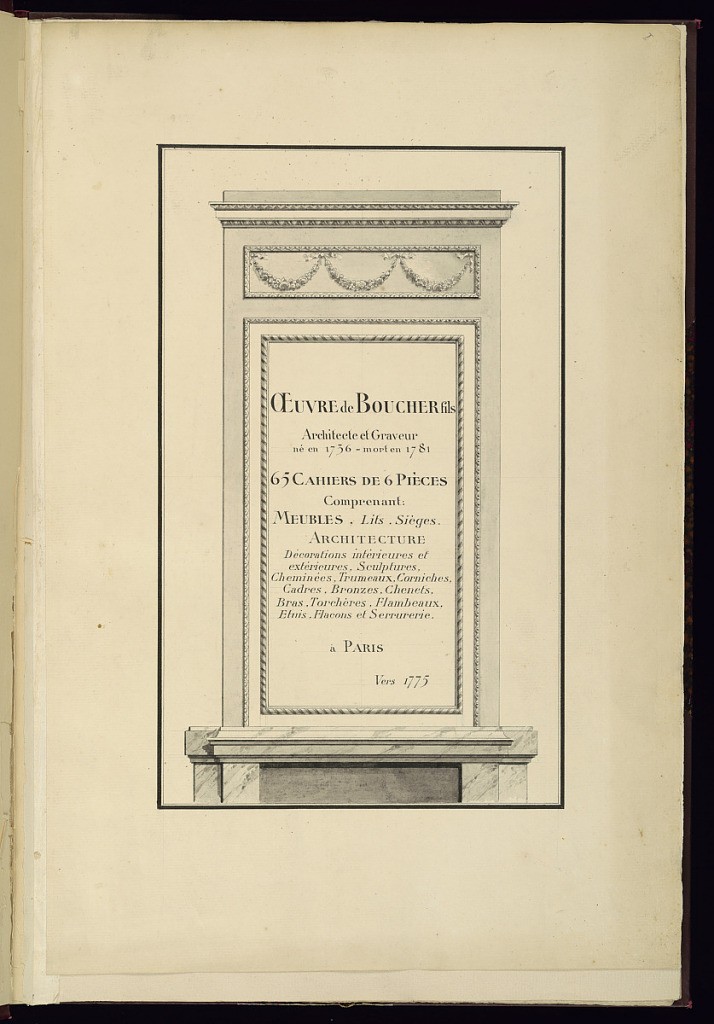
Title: Title Page
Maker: Juste-François Boucher, French, 1736 – 1782
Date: after 1781
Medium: Drawing on off white laid paper
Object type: Print
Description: Ink and wash drawing of a mantelpiece with ribbon curl, floral garland, lamb tongue, and egg and dart ornamentation. The title of the volume is printed in the center.